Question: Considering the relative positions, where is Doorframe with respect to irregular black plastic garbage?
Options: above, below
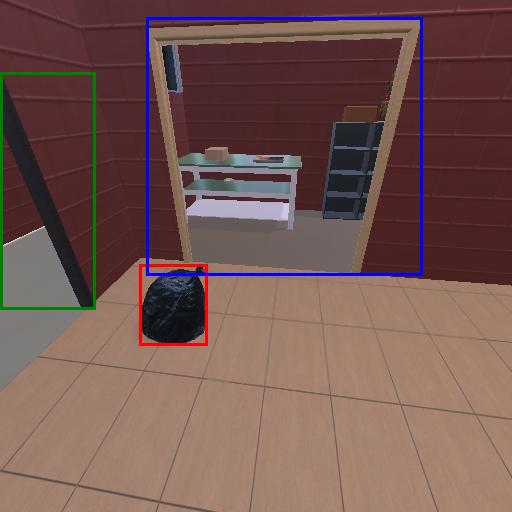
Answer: above